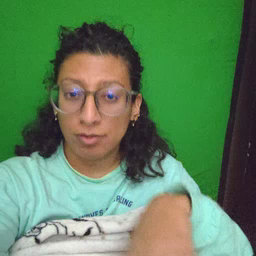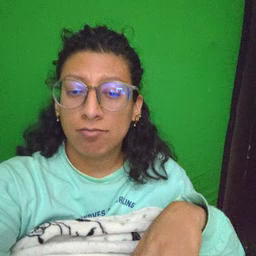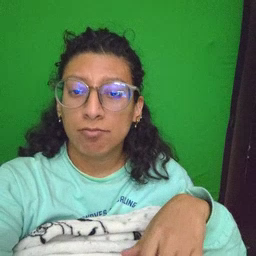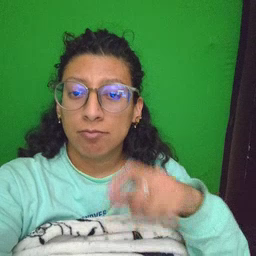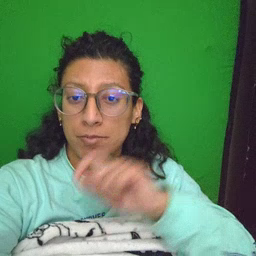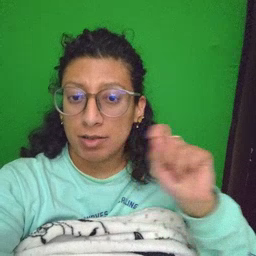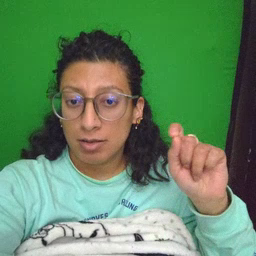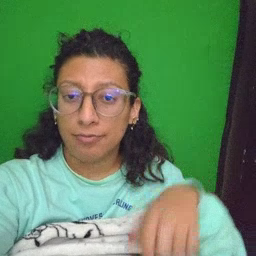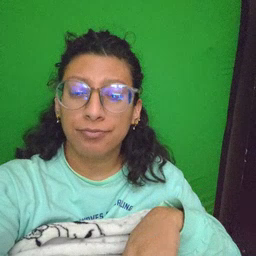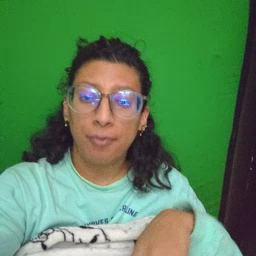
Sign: pen